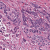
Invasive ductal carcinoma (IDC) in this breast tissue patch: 1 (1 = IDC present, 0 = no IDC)